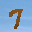
Label: 7